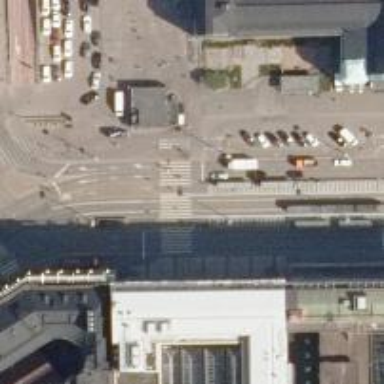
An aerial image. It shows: Marked road crossing.